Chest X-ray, AP view. Patient: 52 years old, sex M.
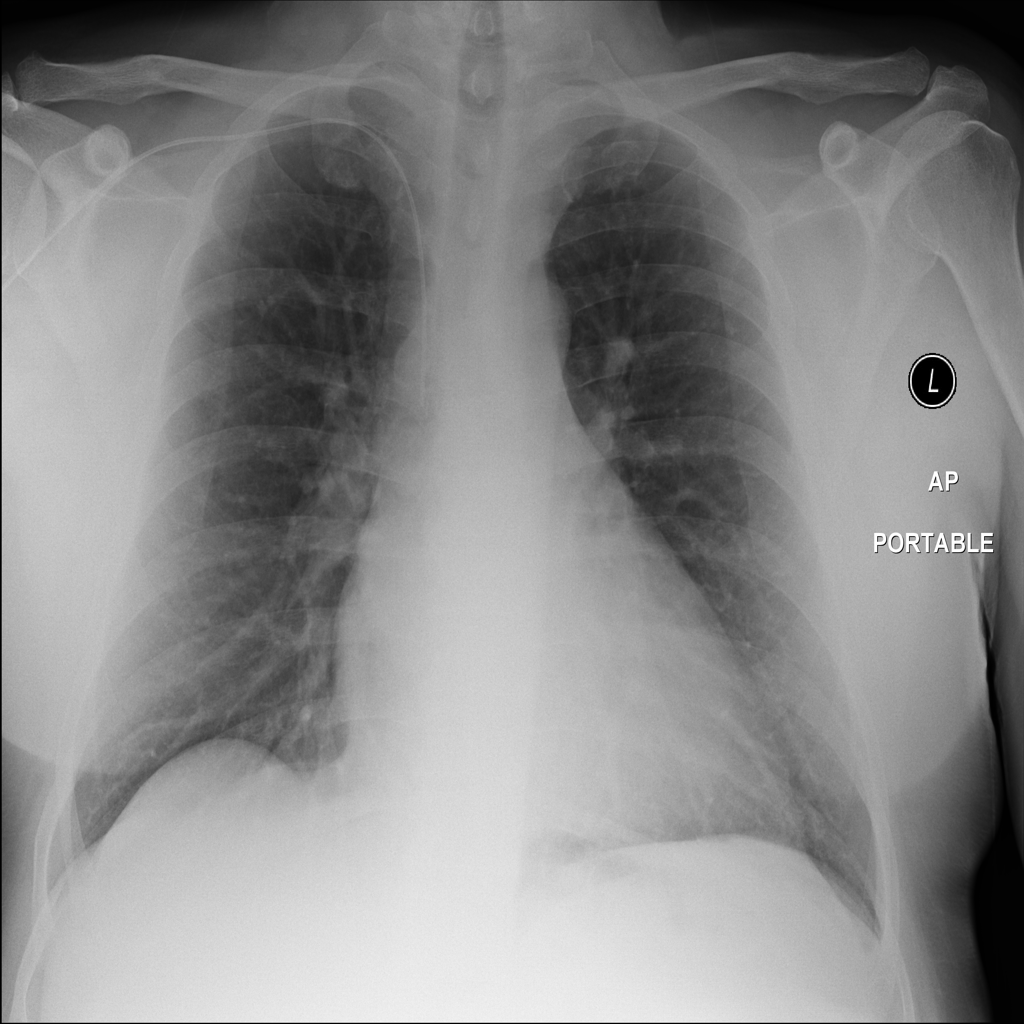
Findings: No Finding